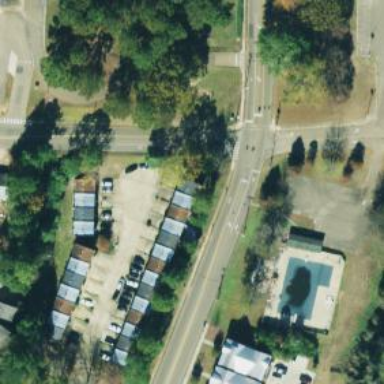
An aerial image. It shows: Marked road crossing.